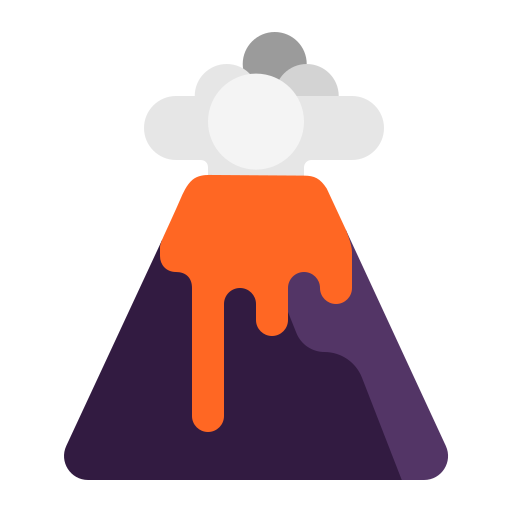
volcano flat